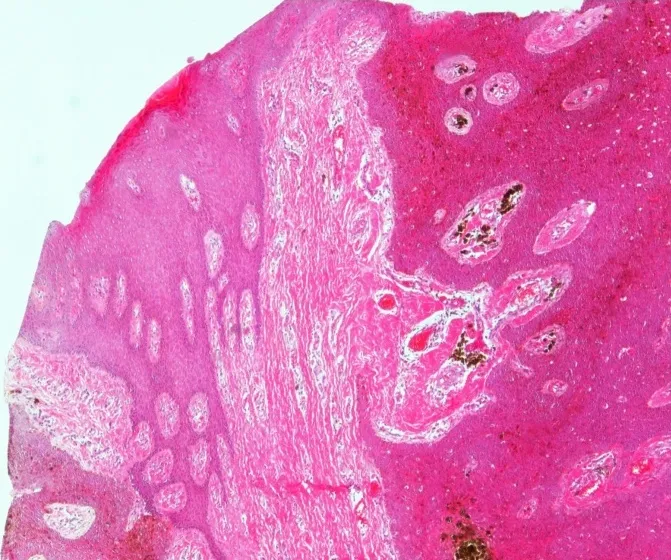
A: A broad anastomosing tumor extending from the epidermis to the dermis with multifocal fibrovascular cords and structures (H&E stain, 40x).
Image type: pathology (h&e)